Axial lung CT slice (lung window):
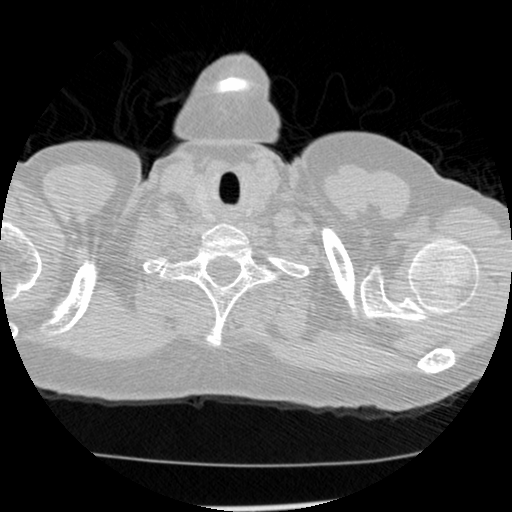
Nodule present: no